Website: macys
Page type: cart
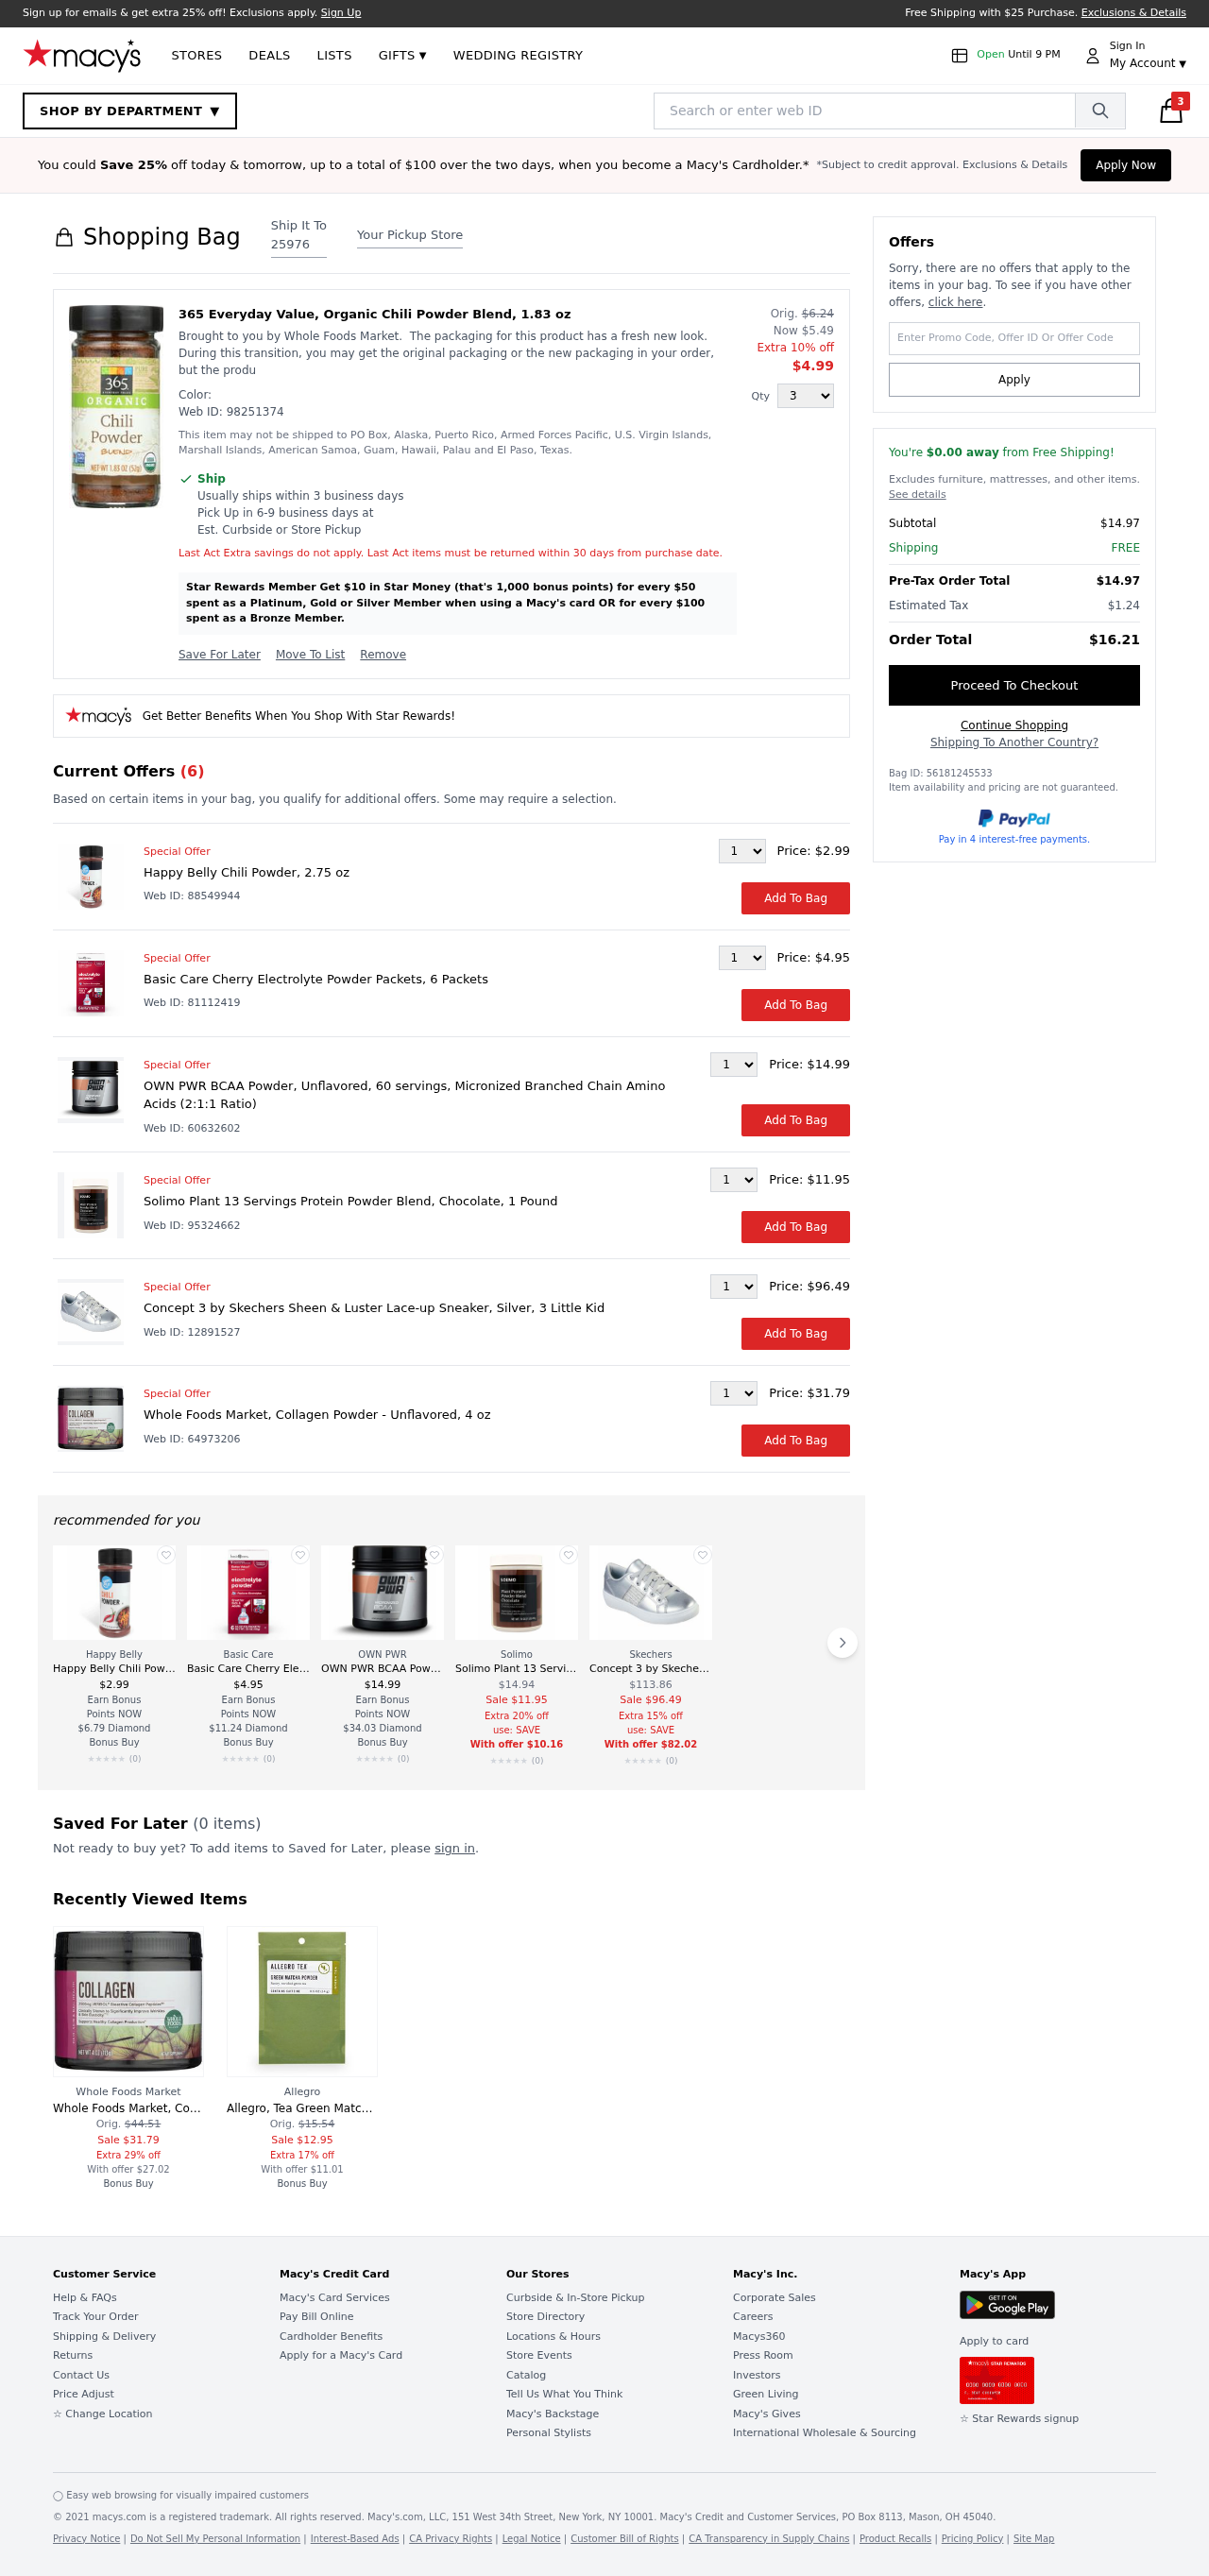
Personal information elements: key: PII_POSTCODE
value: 25976
Product elements: key: PRODUCT1_DESC
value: Brought to you by Whole Foods Market.  The packaging for this product has a fresh new look. During this transition, you may get the original packaging or the new packaging in your order, but the produ
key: PRODUCT1_NAME
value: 365 Everyday Value, Organic Chili Powder Blend, 1.83 oz
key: PRODUCT1_PRICE
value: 4.99
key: PRODUCT1_QUANTITY
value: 3
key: PRODUCT2_BRAND
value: Happy Belly
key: PRODUCT2_NAME
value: Happy Belly Chili Powder, 2.75 oz
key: PRODUCT2_PRICE
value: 2.99
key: PRODUCT3_BRAND
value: Basic Care
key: PRODUCT3_NAME
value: Basic Care Cherry Electrolyte Powder Packets, 6 Packets
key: PRODUCT3_PRICE
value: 4.95
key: PRODUCT4_BRAND
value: OWN PWR
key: PRODUCT4_NAME
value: OWN PWR BCAA Powder, Unflavored, 60 servings, Micronized Branched Chain Amino Acids (2:1:1 Ratio)
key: PRODUCT4_PRICE
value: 14.99
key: PRODUCT5_BRAND
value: Solimo
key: PRODUCT5_NAME
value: Solimo Plant 13 Servings Protein Powder Blend, Chocolate, 1 Pound
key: PRODUCT5_PRICE
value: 11.95
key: PRODUCT6_BRAND
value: Skechers
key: PRODUCT6_NAME
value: Concept 3 by Skechers Sheen & Luster Lace-up Sneaker, Silver, 3 Little Kid
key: PRODUCT6_PRICE
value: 96.49
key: PRODUCT7_BRAND
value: Whole Foods Market
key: PRODUCT7_NAME
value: Whole Foods Market, Collagen Powder - Unflavored, 4 oz
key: PRODUCT7_PRICE
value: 31.79
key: PRODUCT8_BRAND
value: Allegro
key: PRODUCT8_NAME
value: Allegro, Tea Green Matcha Powder Organic, 0.5 Ounce
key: PRODUCT8_PRICE
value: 12.95
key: PRODUCT1_ORIGINAL_PRICE
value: $6.24
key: PRODUCT1_SALE_PRICE
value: $5.49
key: PRODUCT5_ORIGINAL_PRICE
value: $14.94
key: PRODUCT6_ORIGINAL_PRICE
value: $113.86
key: PRODUCT7_ORIGINAL_PRICE
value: $44.51
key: PRODUCT8_ORIGINAL_PRICE
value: $15.54
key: PRODUCT1_WEB_ID
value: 98251374
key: PRODUCT2_WEB_ID
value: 88549944
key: PRODUCT3_WEB_ID
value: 81112419
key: PRODUCT4_WEB_ID
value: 60632602
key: PRODUCT5_WEB_ID
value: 95324662
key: PRODUCT6_WEB_ID
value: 12891527
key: PRODUCT7_WEB_ID
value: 64973206
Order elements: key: ORDER_COUNT
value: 3
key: ORDER_SUBTOTAL
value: $14.97
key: ORDER_SHIPPING_COST
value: FREE
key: ORDER_TOTAL
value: $14.97
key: ORDER_TAX
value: $1.24
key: ORDER_GRAND_TOTAL
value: $16.21
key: ORDER_BAG_ID
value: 56181245533
Search elements: key: HEADER_SEARCH
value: Search or enter web ID